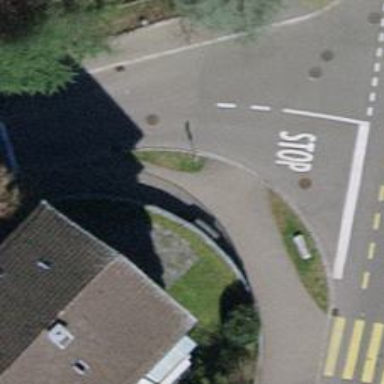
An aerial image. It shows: Asphalt sidewalk.